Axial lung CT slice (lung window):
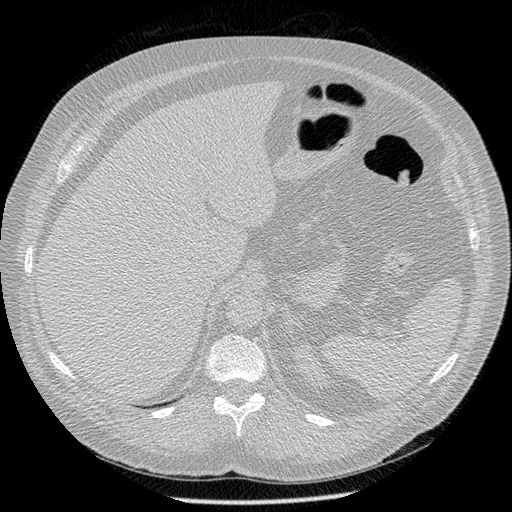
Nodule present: no